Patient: sex F, age 61
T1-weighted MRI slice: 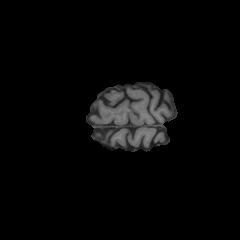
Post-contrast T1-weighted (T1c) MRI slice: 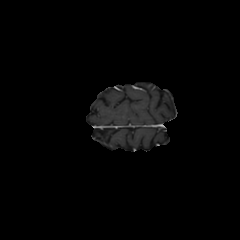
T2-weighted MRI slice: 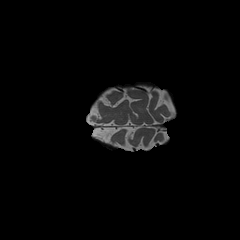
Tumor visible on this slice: no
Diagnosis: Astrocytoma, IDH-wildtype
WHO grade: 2